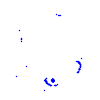
Particle: kaon